Interaction volume radius: 5 \u00c5
Interaction volume height: 15 \u00c5
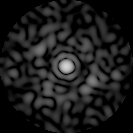
Disorder parameter: 0.8494